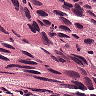
Metastatic tissue present: yes